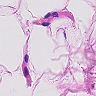
Metastatic tissue present: no